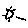
Label: sun